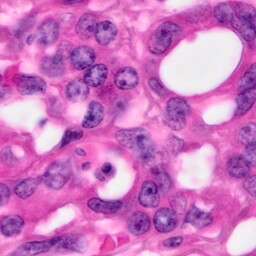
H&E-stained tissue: Pancreatic